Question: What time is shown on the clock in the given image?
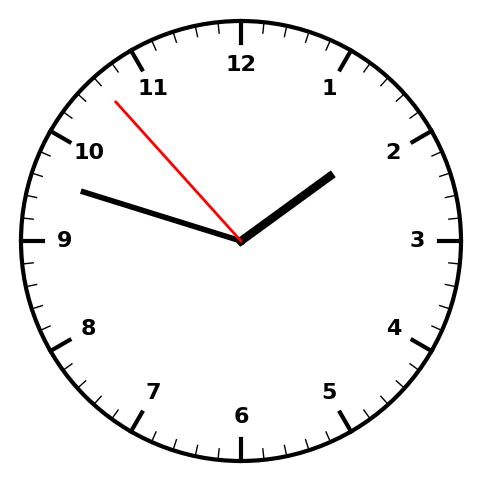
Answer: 01:47:53